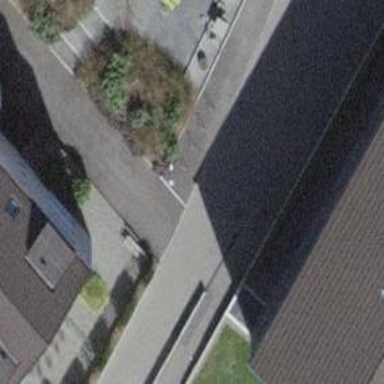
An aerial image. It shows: Paved cycleway that is shared.